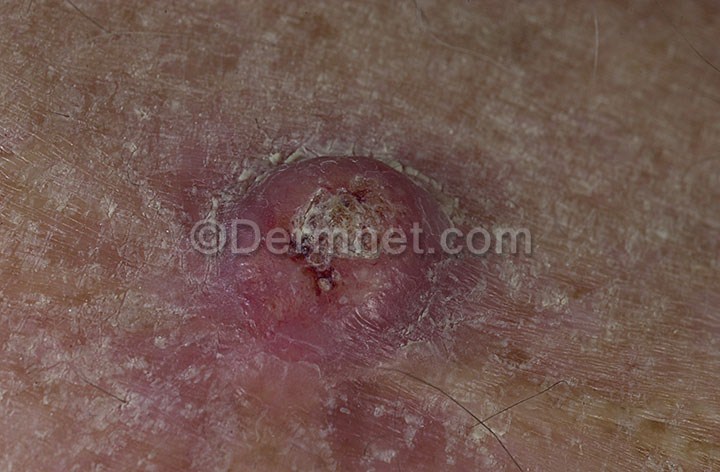
Disease: Seborrheic Keratoses and other Benign Tumors